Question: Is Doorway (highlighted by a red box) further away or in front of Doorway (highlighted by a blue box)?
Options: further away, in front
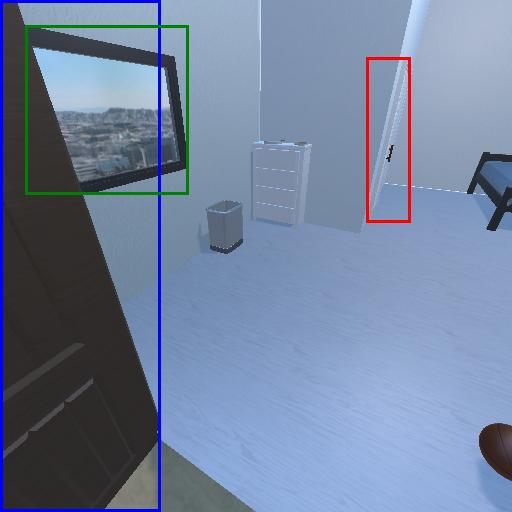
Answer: further away